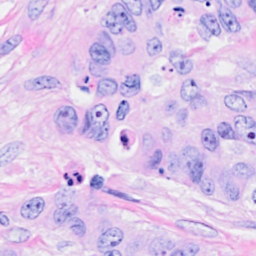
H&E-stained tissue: Breast